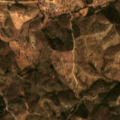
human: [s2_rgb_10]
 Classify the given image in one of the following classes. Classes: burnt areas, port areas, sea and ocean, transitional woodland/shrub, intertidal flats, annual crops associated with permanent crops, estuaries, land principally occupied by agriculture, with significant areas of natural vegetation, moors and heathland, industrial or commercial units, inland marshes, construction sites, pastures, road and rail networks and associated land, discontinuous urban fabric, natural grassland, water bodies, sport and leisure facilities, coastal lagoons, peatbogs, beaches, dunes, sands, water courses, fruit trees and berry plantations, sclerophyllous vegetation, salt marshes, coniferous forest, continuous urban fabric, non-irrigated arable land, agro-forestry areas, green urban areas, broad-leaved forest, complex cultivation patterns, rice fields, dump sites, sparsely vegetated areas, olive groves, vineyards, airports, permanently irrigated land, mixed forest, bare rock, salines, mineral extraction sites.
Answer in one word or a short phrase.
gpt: land principally occupied by agriculture, with significant areas of natural vegetation, broad-leaved forest